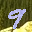
Label: 9